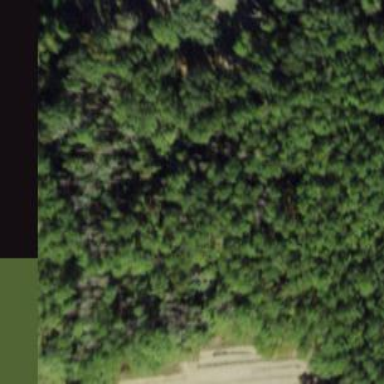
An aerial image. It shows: Forest with needle-leaved trees.